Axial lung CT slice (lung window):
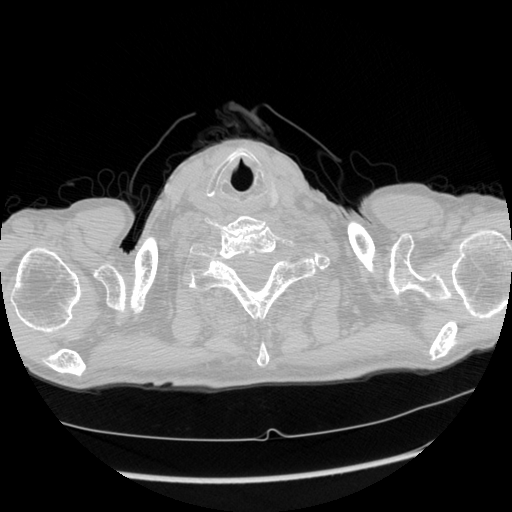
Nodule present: no